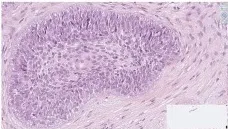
Low magnification.
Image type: pathology (h&e)